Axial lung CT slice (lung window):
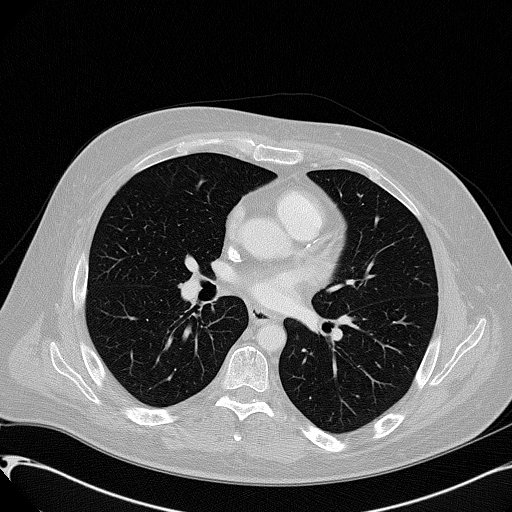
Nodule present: no